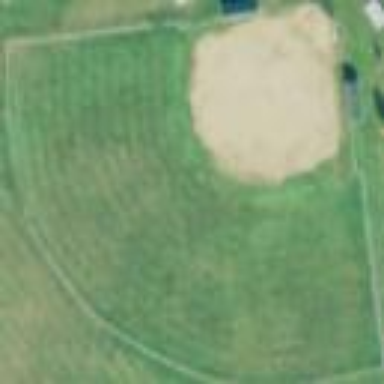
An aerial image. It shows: Baseball pitch for leisure land.